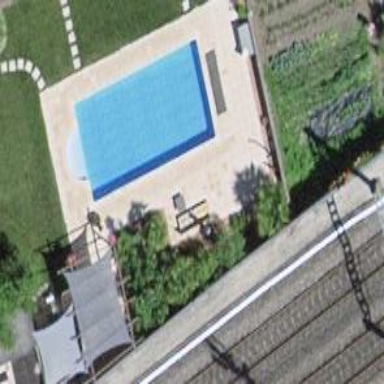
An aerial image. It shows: Swimming pool located in leisure land.